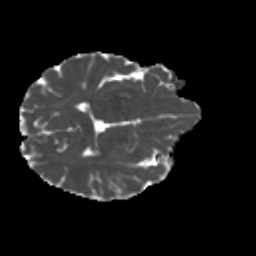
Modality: MD
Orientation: axial
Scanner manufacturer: siemens
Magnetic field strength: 3 T
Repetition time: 4.16 s
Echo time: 0.0806 s